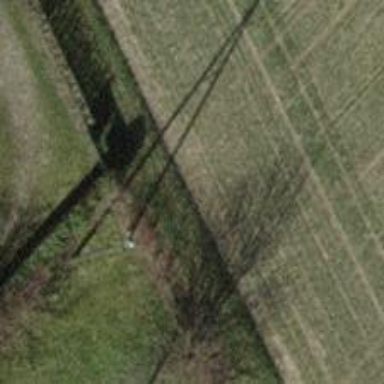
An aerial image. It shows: Power pole.